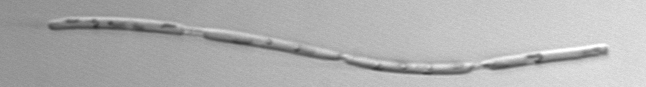
Label: Eucampia_morphytype1